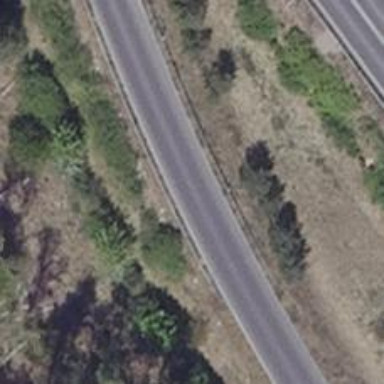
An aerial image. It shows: Asphalt trunk link road.